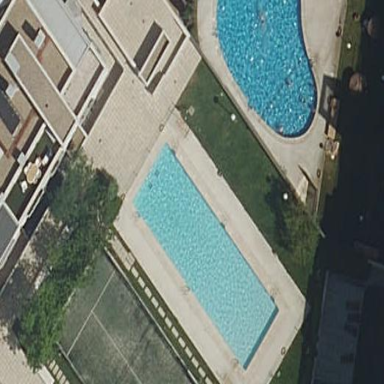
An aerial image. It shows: Swimming pool located in leisure land.